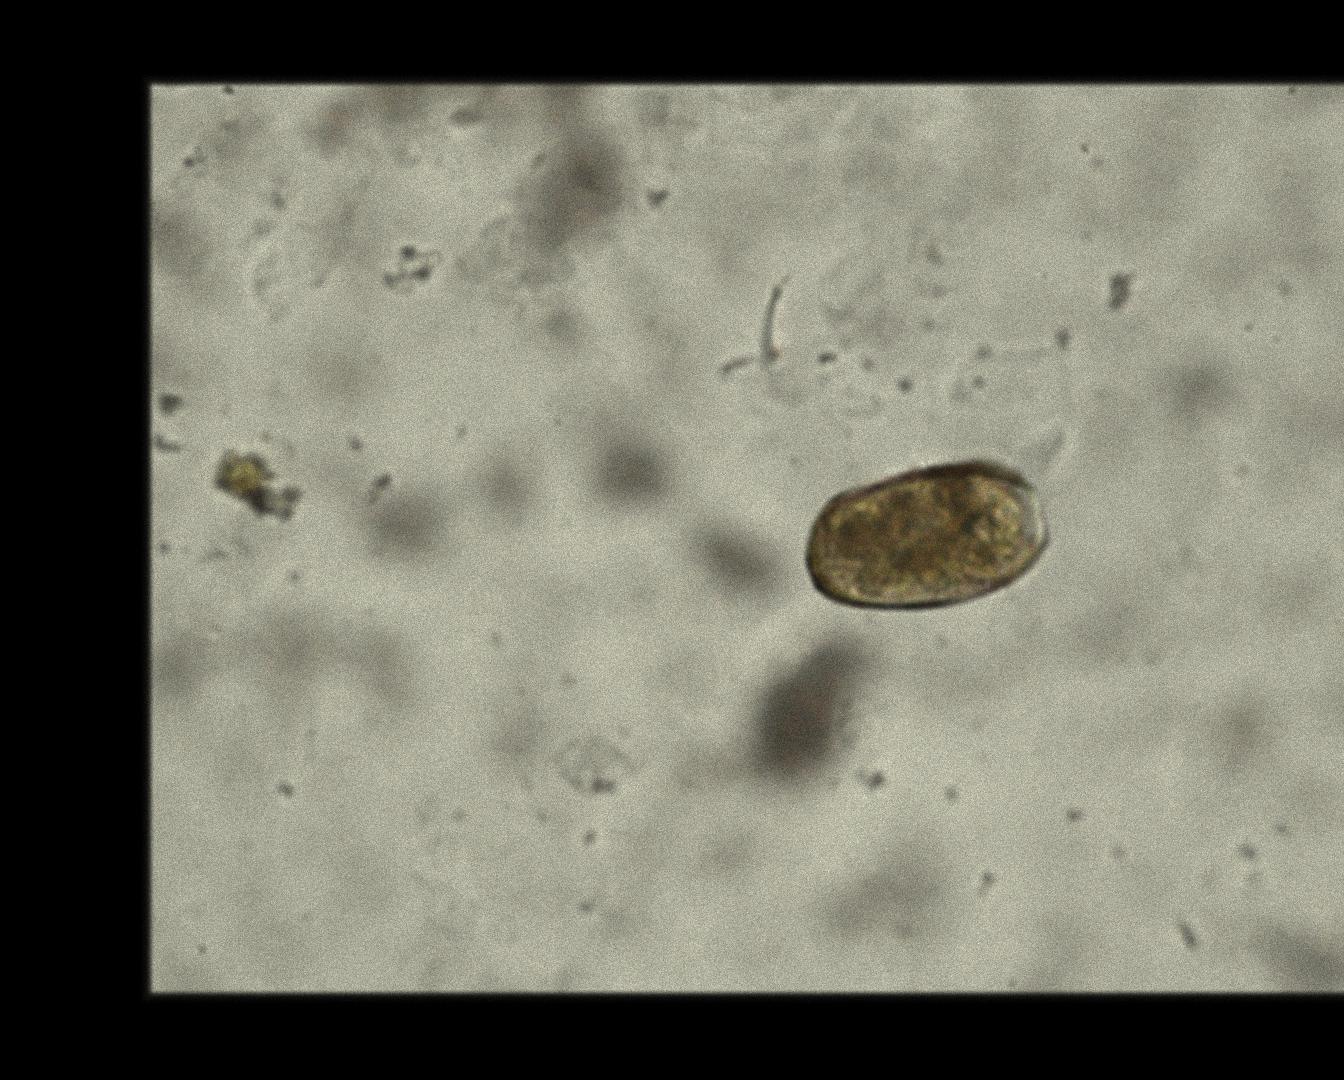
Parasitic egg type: Paragonimus spp